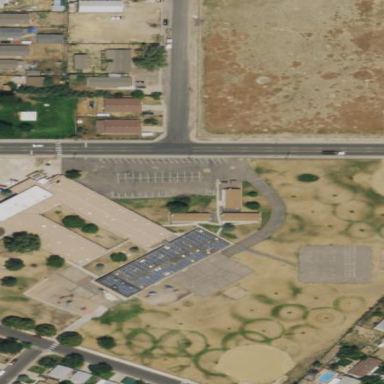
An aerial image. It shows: School.